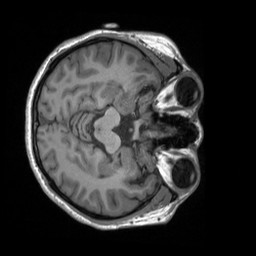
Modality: T1w
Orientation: axial
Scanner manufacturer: siemens
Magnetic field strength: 3 T
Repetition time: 2 s
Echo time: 0.0023 s